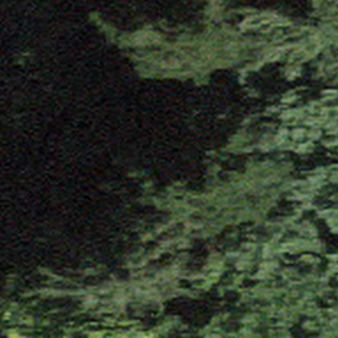
Label: other